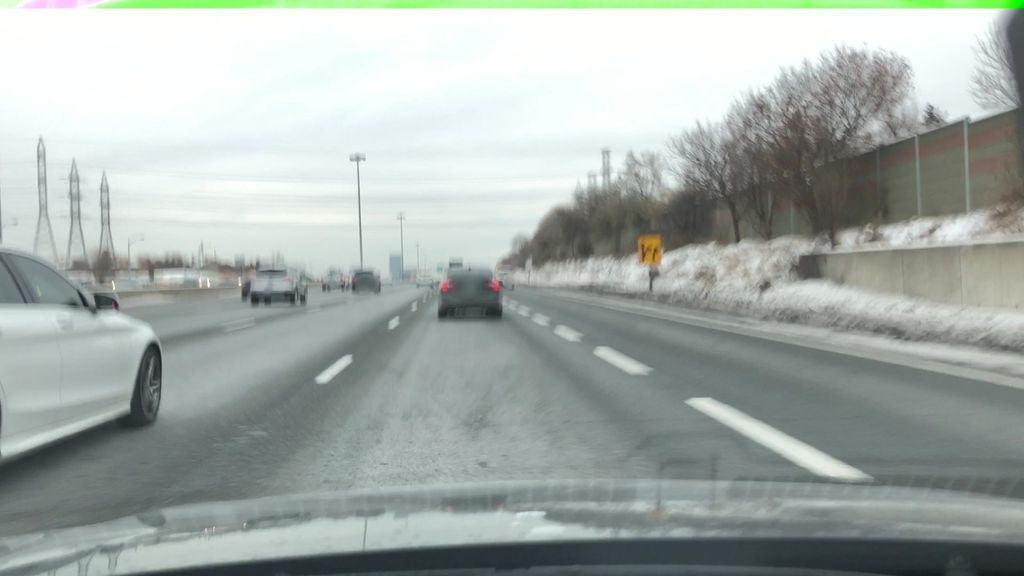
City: toronto